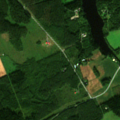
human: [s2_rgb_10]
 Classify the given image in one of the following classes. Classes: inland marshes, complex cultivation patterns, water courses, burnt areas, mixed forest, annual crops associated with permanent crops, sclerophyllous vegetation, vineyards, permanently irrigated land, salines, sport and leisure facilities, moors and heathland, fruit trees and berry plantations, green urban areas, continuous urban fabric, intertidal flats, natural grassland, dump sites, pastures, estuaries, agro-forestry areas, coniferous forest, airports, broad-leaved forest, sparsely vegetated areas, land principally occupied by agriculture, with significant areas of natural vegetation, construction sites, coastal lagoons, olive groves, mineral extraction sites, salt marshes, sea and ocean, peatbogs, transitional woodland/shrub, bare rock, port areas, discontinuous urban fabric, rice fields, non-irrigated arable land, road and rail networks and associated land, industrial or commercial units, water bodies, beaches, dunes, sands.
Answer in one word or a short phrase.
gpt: non-irrigated arable land, land principally occupied by agriculture, with significant areas of natural vegetation, coniferous forest, mixed forest, transitional woodland/shrub, water bodies